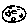
Label: moon